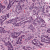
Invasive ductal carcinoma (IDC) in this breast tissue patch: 1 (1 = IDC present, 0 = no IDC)